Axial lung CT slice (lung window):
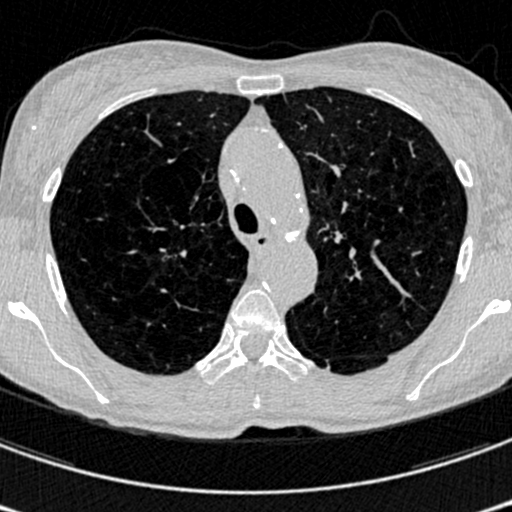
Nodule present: no